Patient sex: M
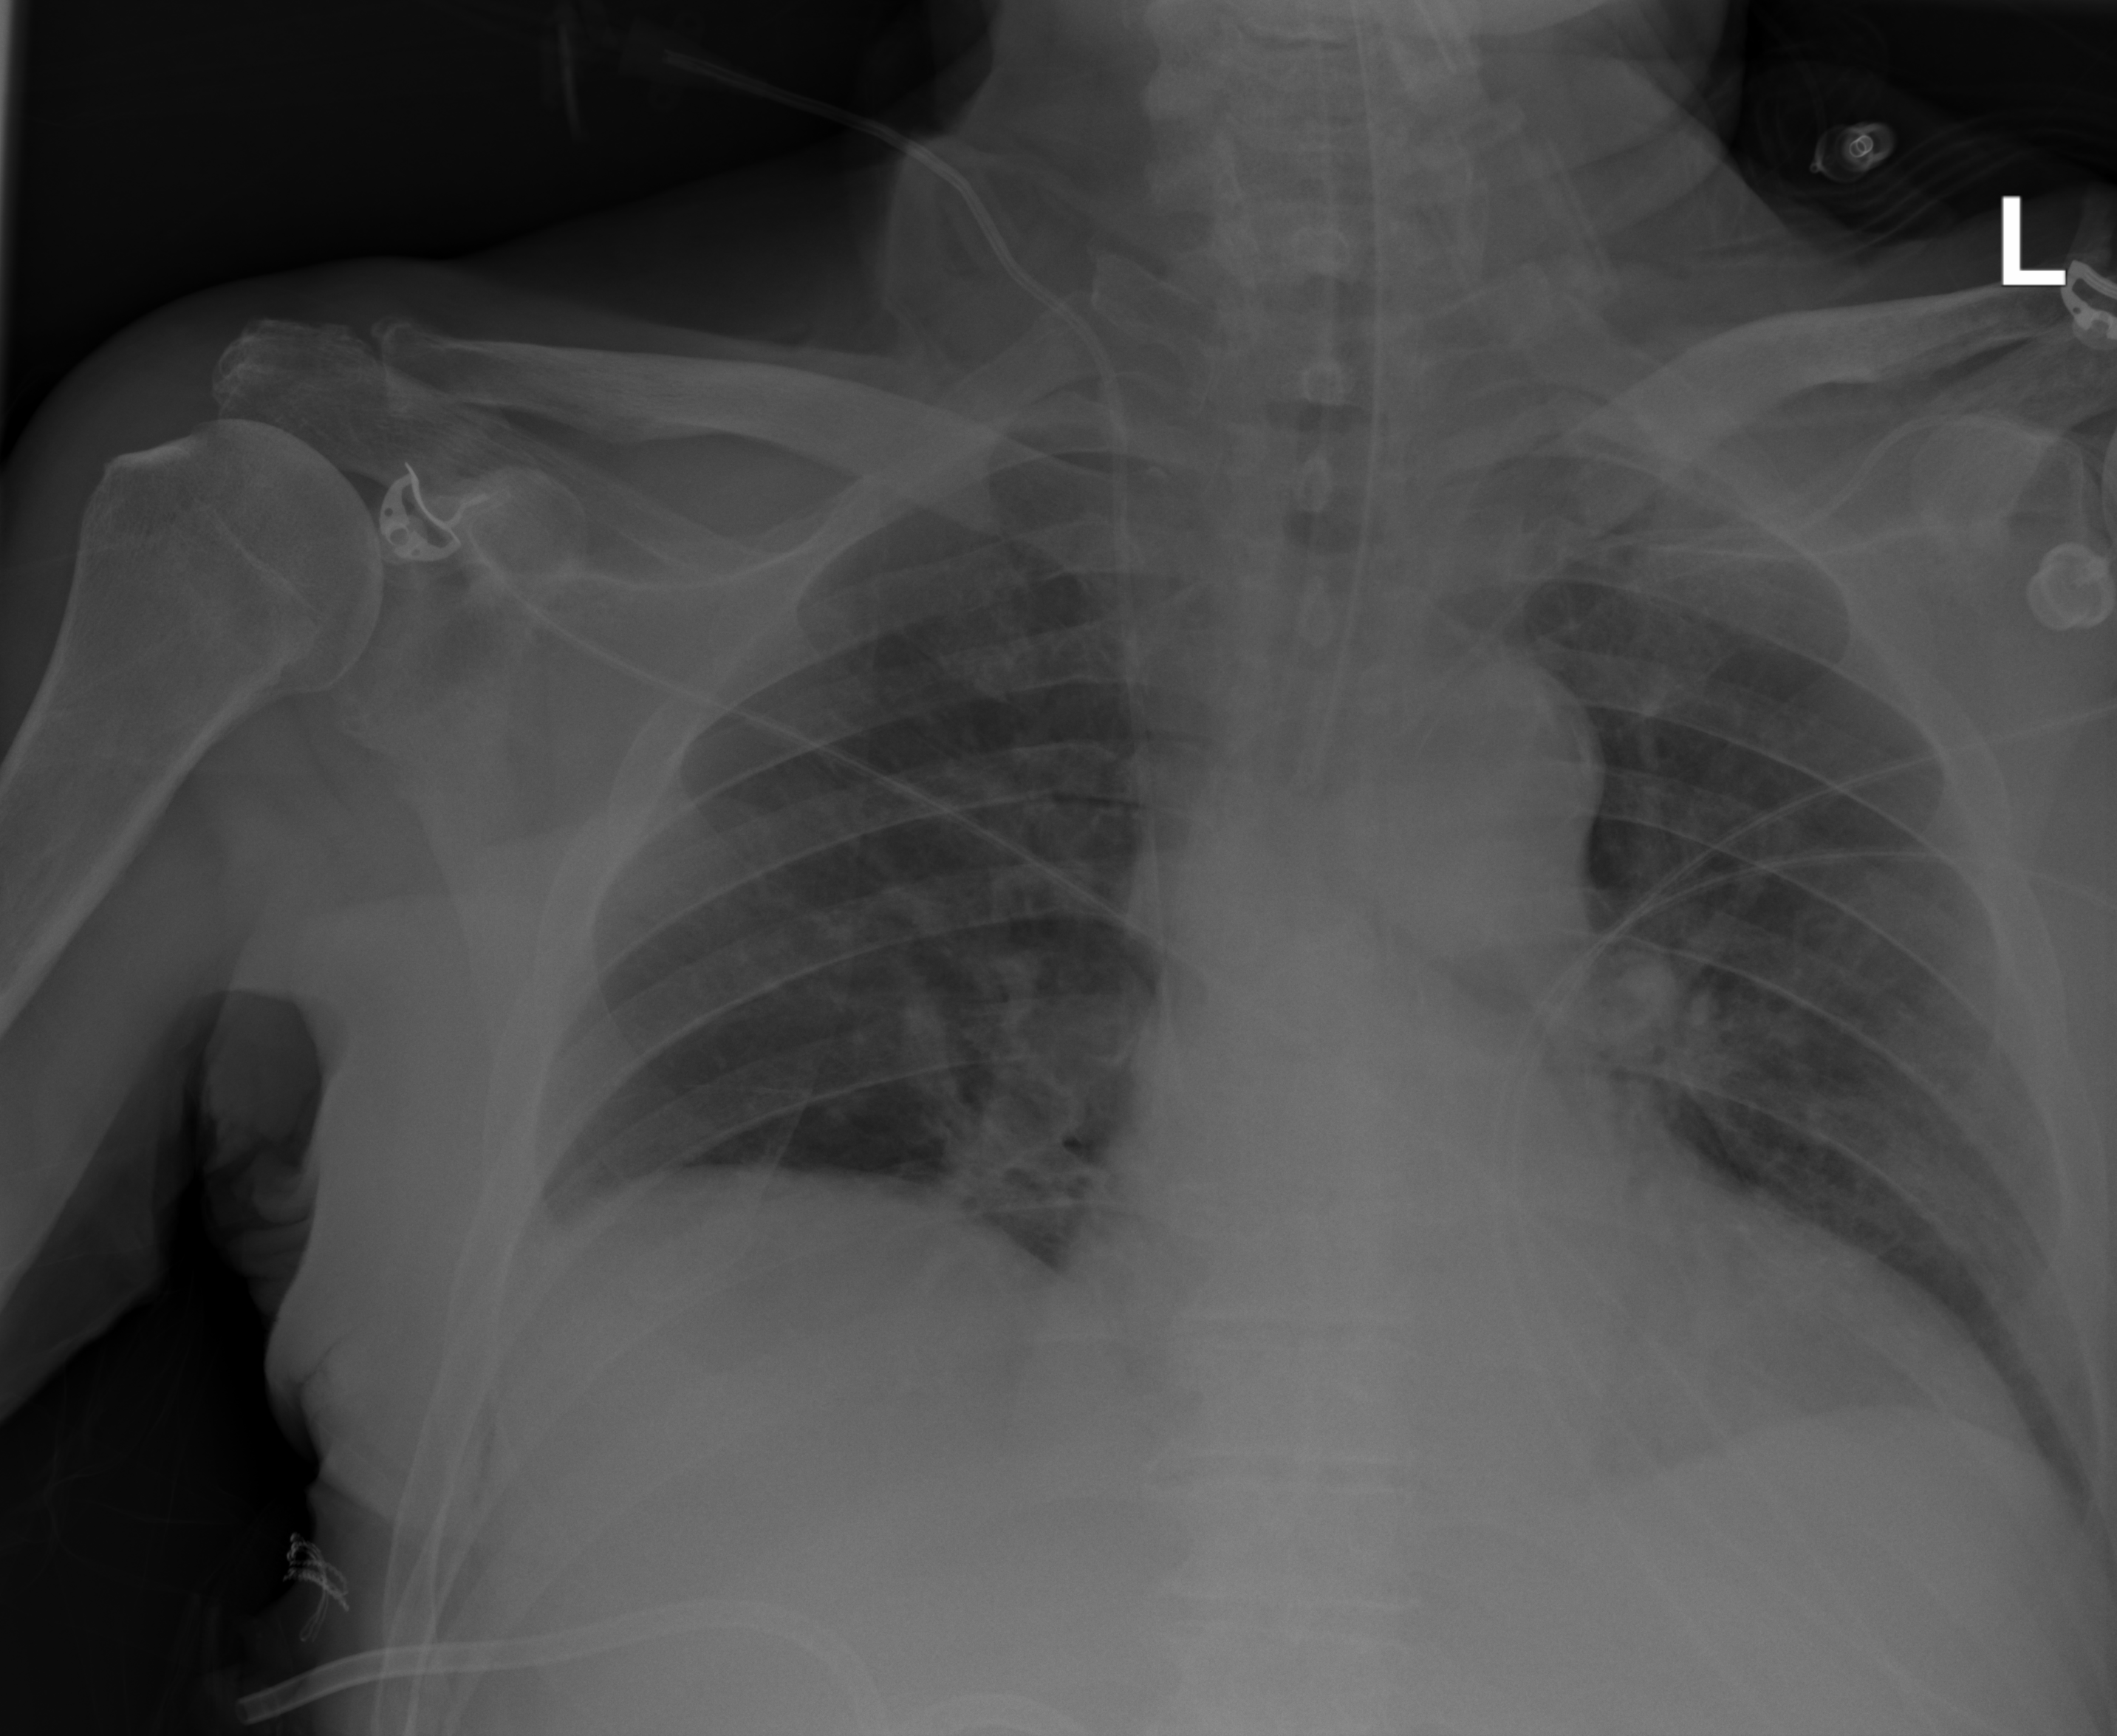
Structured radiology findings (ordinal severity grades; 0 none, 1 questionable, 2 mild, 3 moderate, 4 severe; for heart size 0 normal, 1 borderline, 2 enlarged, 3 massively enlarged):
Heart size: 2
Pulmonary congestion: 0
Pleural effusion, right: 2
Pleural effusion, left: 0
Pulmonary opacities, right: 0
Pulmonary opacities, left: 0
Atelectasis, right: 2
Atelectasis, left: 0